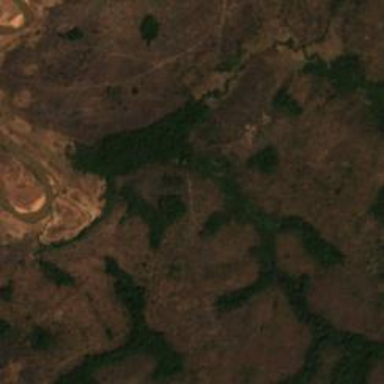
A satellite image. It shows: Forest area.